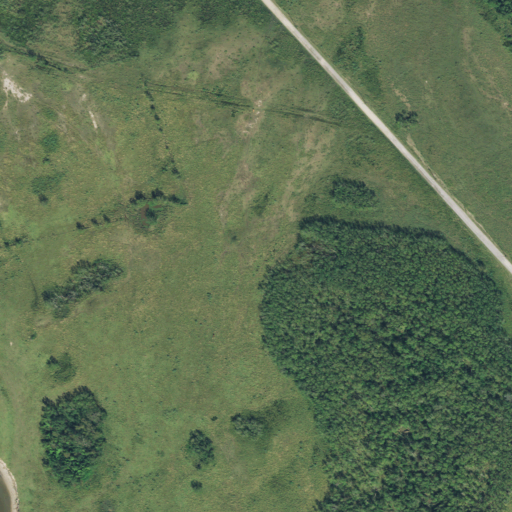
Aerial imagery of island in Texas named Humble Island containing pasture, woody wetlands, low intensity development, open development, and herbaceous wetlands